Question: I have been trying to display a custom docking panel on clicking any particular node in the viewer.
Initially followed this doc, <URL>
Error - Uncaught TypeError: this.setVisible is not a function at DockingPanel
Followed this StackOverflow solution,
<URL>
This time no error but panel doesn't appear. So raised this issue and got a suggestion to explicitly call and set dimensions for the panel.
<URL>
But the issue has been messed up with repeated edits and unclear modification. Thus raising it here again with more details. So that I could get proper help.
The custom docking panel is being created and added to the DOM. I can find them with all the dimensions specified in the DOM,z-index also set to 2.But still have a problem in showing up.
I'll attach the link for the screenshot - showing the mypanel part being added and the CSS attached.
[
Below is my implementation,
'''
<html lang="en">
<head>
<meta name="viewport" content="width=device-width, minimum-scale=1.0, initial-scale=1, user-scalable=no" />
<meta charset="utf-8">
<link rel="stylesheet" href="https://developer.api.autodesk.com/modelderivative/v2/viewers/7.*/style.min.css" type="text/css">
<script src="https://ajax.googleapis.com/ajax/libs/jquery/3.4.1/jquery.min.js"></script>
<script src="https://developer.api.autodesk.com/modelderivative/v2/viewers/7.*/viewer3D.min.js"></script>
<style>
body {
margin: 0;
}
#forgeViewer {
width: 100%;
height: 100%;
margin: 0;
background-color: #F0F8FF;
}
</style>
</head>
<body>
<div id="forgeViewer"></div>
</body>
<script>
var viewer;
var options = {
env: 'AutodeskProduction',
api: 'derivativeV2', // for models uploaded to EMEA change this option to 'derivativeV2_EU'
getAccessToken: function(onTokenReady) {
var token = 'eyJhbGciOiJIUzI1NiIsImtpZCI6Imp3dF9zeW1tZXRyaWNfa2V5In0.eyJzY29wZSI6WyJidWNrZXQ6Y3JlYXRlIiwiYnVja2V0OnJlYWQiLCJkYXRhOnJlYWQiLCJkYXRhOndyaXRlIl0sImNsaWVudF9pZCI6Ikp2Vk40bzdBQ0V0ZE81TVpnZ21QMk9WM1RoNFJnRW54IiwiYXVkIjoiaHR0cHM6Ly9hdXRvZGVzay5jb20vYXVkL2p3dGV4cDYwIiwianRpIjoic1c2N2R1MUFrS2JTbVp0bEVPb2F5TVNmSjRGSUthcWV2cUxEcFAyU0VkYlZrd1lRYTdTR2JacWc4NUZzWUVPaiIsImV4cCI6MTU4NzY1NDA4M30.zt7dAGOS58TEzyWKyA-Y6YiLGsRNWTy6fcIPLiaCCM4';
var timeInSeconds = 3600; // Use value provided by Forge Authentication (OAuth) API
onTokenReady(token, timeInSeconds);
}
};
SimplePanel = function(parentContainer, id, title, content, x, y)
{
this.content = content;
Autodesk.Viewing.UI.DockingPanel.call(this, parentContainer, id, title,{shadow:false});
// Auto-fit to the content and don't allow resize. Position at the coordinates given.
//
this.container.style.height = "150px";
this.container.style.width = "450px";
this.container.style.resize = "auto";
this.container.style.left = x + "px";
this.container.style.top = y + "px";
this.container.style.zIndex = 2;
};
SimplePanel.prototype = Object.create(Autodesk.Viewing.UI.DockingPanel.prototype);
SimplePanel.prototype.constructor = SimplePanel;
SimplePanel.prototype.initialize = function()
{
this.title = this.createTitleBar(this.titleLabel || this.container.id);
this.container.appendChild(this.title);
this.container.appendChild(this.content);
this.initializeMoveHandlers(this.container);
this.closer = this.createCloseButton();
this.title.appendChild(this.closer);
var op = {left:false,heightAdjustment:45,marginTop:0};
this.scrollcontainer = this.createScrollContainer(op);
var html = [
'<div class="uicomponent-panel-controls-container">',
'<div class="panel panel-default">',
'<table class="table table-hover table-responsive" id = "clashresultstable">',
'<thead>',
'<th>Name</th><th>Status</th><th>Found</th><th>Approved By</th><th>Description</th>',
'</thead>',
'<tbody>',
'<tr><td>test</td><td>test</td><td>test</td><td>test</td><td>test</td></tr>',
'<tr><td>test</td><td>test</td><td>test</td><td>test</td><td>test</td></tr>',
'<tr><td>test</td><td>test</td><td>test</td><td>test</td><td>test</td></tr>',
'<tr><td>test</td><td>test</td><td>test</td><td>test</td><td>test</td></tr>',
'<tr><td>test</td><td>test</td><td>test</td><td>test</td><td>test</td></tr>',
'<tr><td>test</td><td>test</td><td>test</td><td>test</td><td>test</td></tr>',
'<tr><td>test</td><td>test</td><td>test</td><td>test</td><td>test</td></tr>',
'</tbody>',
'</table>',
'</div>',
'</div>'
].join('
');
$(this.scrollContainer).append(html);
this.initializeMoveHandlers(this.title);
this.initializeCloseHandler(this.closer);
};
Autodesk.Viewing.Initializer(options, function() {
var htmlDiv = document.getElementById('forgeViewer');
viewer = new Autodesk.Viewing.GuiViewer3D(htmlDiv);
var startedCode = viewer.start();
if (startedCode > 0) {
console.error('Failed to create a Viewer: WebGL not supported.');
return;
}
console.log('Initialization complete, loading a model next...');
});
var documentId = 'urn:dXJuOmFkc2sub2JqZWN0czpvcy5vYmplY3Q6ZmFjaWxpb25ld2NsaWVudGJ1Y2tldC9yYWNfYWR2YW5jZWRfc2FtcGxlX3Byb2plY3QucnZ0';
Autodesk.Viewing.Document.load(documentId, onDocumentLoadSuccess, onDocumentLoadFailure);
function onDocumentLoadSuccess(viewerDocument) {
var defaultModel = viewerDocument.getRoot().getDefaultGeometry();
viewer.loadDocumentNode(viewerDocument, defaultModel);
viewer.addEventListener( Autodesk.Viewing.SELECTION_CHANGED_EVENT, event=>{
//console.log(viewer.model.getData());
console.log(viewer.model.getDocumentNode());
// console.log(SimplePanel.container)
// viewer.getPropertyPanel(true).setVisible(true)
var content = document.createElement('div');
var mypanel = new SimplePanel(NOP_VIEWER.container,'mypanel','My Panel',content);
mypanel.setVisible(true);
})
}
function onDocumentLoadFailure() {
console.error('Failed fetching Forge manifest');
}
</script>
</html> '''
[1]: https://i.stack.imgur.com/MwcD7.png
'''
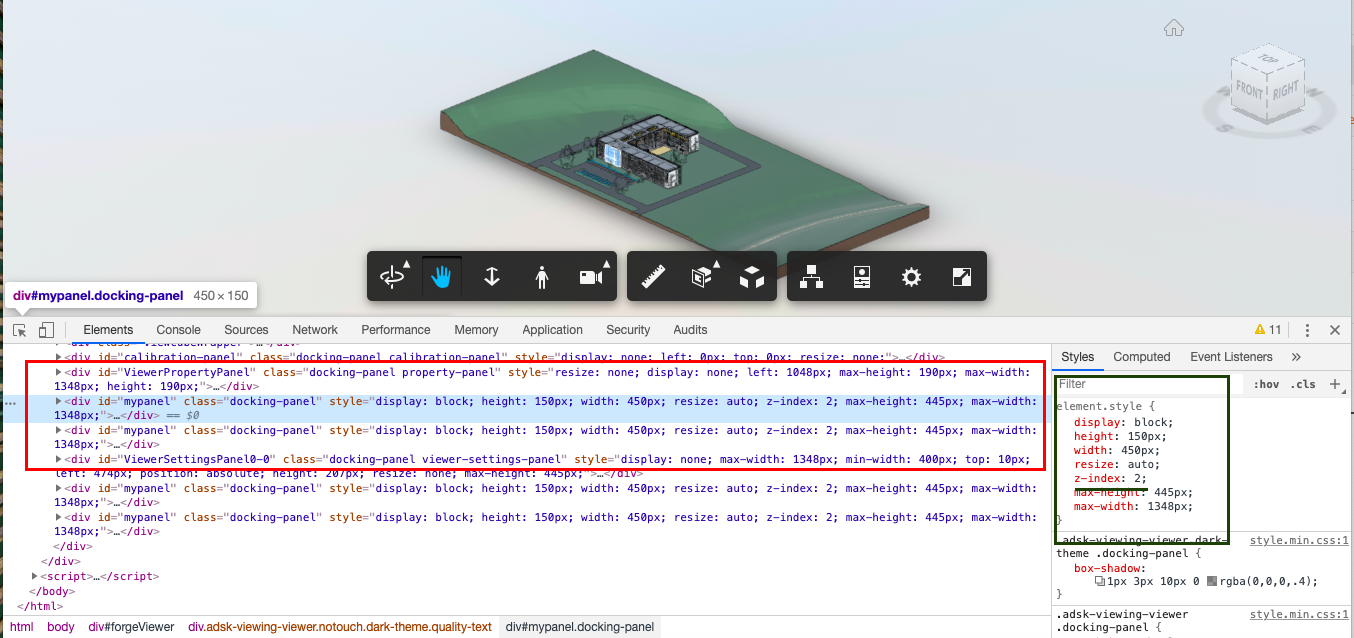
Answer: Like I suggested in my other answer try set the positioning right as well (left and top etc) in the styling/CSS for the panel and that bit appears to be missing from your code to initialize the panel ...:
'''
var mypanel = new SimplePanel(NOP_VIEWER.container,'mypanel','My Panel',content); // x,y are not being set.
mypanel.setVisible(true);
'''
Looks like in your screenshot the panel is getting rendered outside of the viewport with invalid coordinate values ...